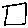
Label: square